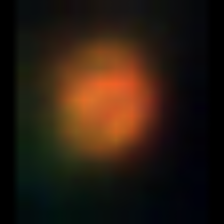
Taxon: NanoPlankton
Group: Other